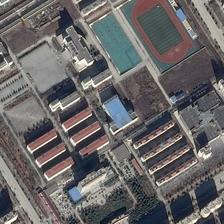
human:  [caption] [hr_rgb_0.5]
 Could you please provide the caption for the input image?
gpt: a football field with a swimming pool situates near the road .

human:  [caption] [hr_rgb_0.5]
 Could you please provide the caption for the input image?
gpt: a playground is near to several large buildings .

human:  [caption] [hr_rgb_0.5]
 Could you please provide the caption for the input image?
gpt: a rectangular football field locate in the northeast of a living area .

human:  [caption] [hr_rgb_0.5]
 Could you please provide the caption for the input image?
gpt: a playground is in a corner of many buildings .

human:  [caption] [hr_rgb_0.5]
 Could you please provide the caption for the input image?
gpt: a large playground is next to blue square with some basketball fields .